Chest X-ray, PA view. Patient: 52 years old, sex F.
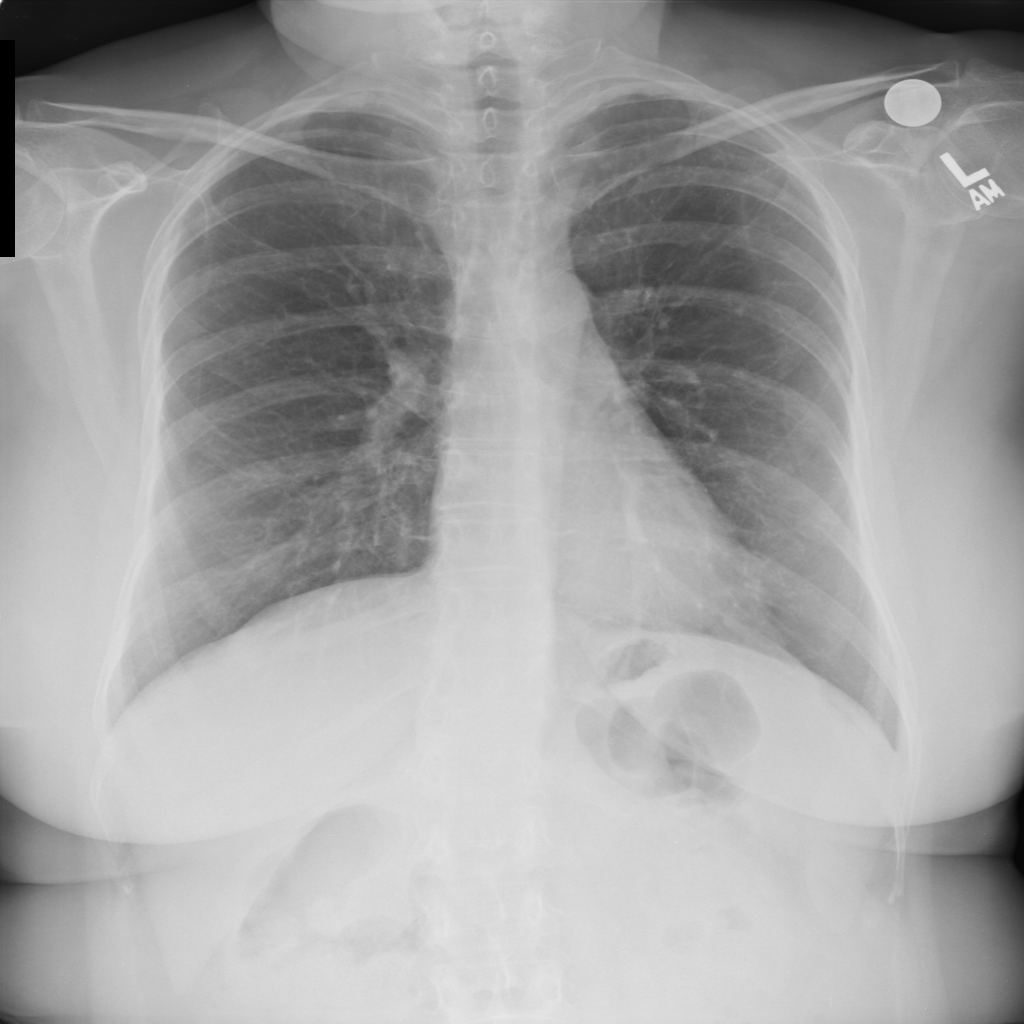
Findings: No Finding